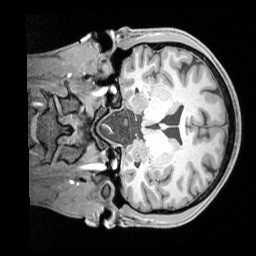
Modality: T1w
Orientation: coronal
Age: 30
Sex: male
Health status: healthy
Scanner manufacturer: siemens
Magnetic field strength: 3 T
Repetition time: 1.65 s
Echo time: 0.00182 s